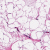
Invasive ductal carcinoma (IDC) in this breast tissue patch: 0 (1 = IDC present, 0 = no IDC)